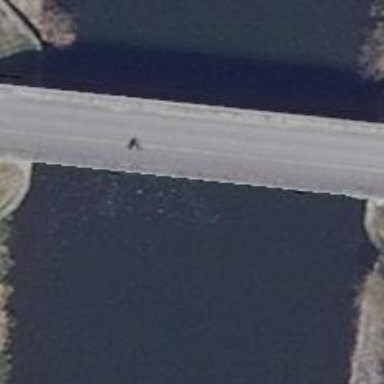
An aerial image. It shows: There is bridge in the image.